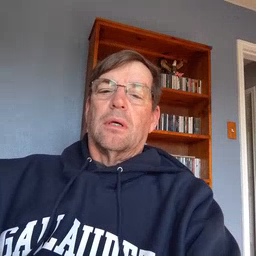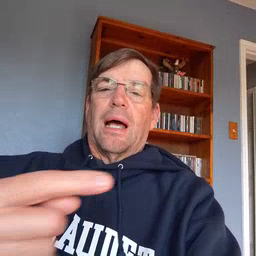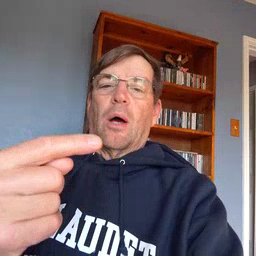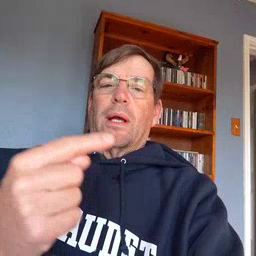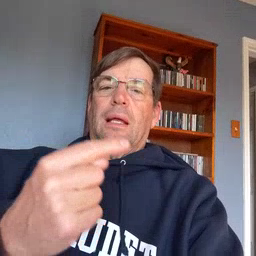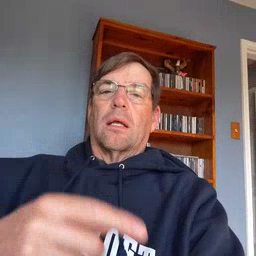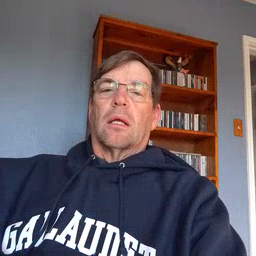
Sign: owie